Question: My ultimate objective is to <URL> I asked this question on MSDN forums, and somebody replied I should use Clipboard to its copy contents, then Paste it in the window using hte target formatting I want to use.
I have the following HTML
'''
<html><body><table><tr><td>iPhone</td><td>Telephone#</td></tr></table></body></html>
'''
And I have the following C# code
'''
Clipboard.SetText(insertString, TextDataFormat.Html);
//....
//code to get Word.Range in my inspector item (inconsequential to this question)
//....
selected.Paste();
'''
The problem is that the Clipboard doesn't insert the text, or throws a COM Failed exception in the code.

'''
HtmlFragment.CopyToClipboard(insertString);
selected.Paste();
'''
HtmlFragment code found here: <URL>
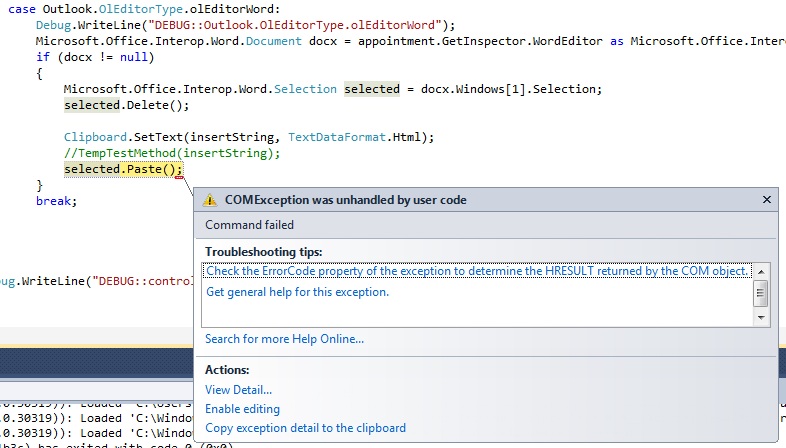
Answer: Unless something has changed since the olden days (.NET 2, which was the last time I tried this) you need to add the proper clipboard header lines before putting it on the clipboard, as described here:
<URL>